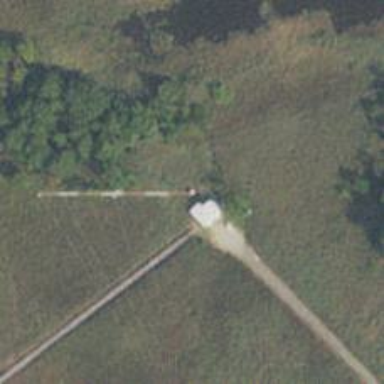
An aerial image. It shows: Communication mast tower.